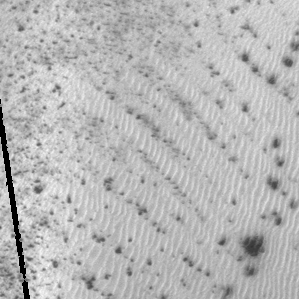
Label: frost